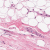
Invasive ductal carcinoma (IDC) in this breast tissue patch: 0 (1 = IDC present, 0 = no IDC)